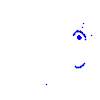
Particle: proton